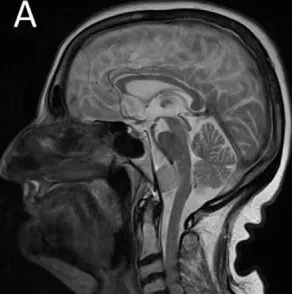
Preoperative sagittal T2-weighted (A) MRI of case 3 depicting a foramen magnum and lower clivus meningioma with a cranial extension up to the vertebral junction.
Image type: radiology (mri)